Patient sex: M
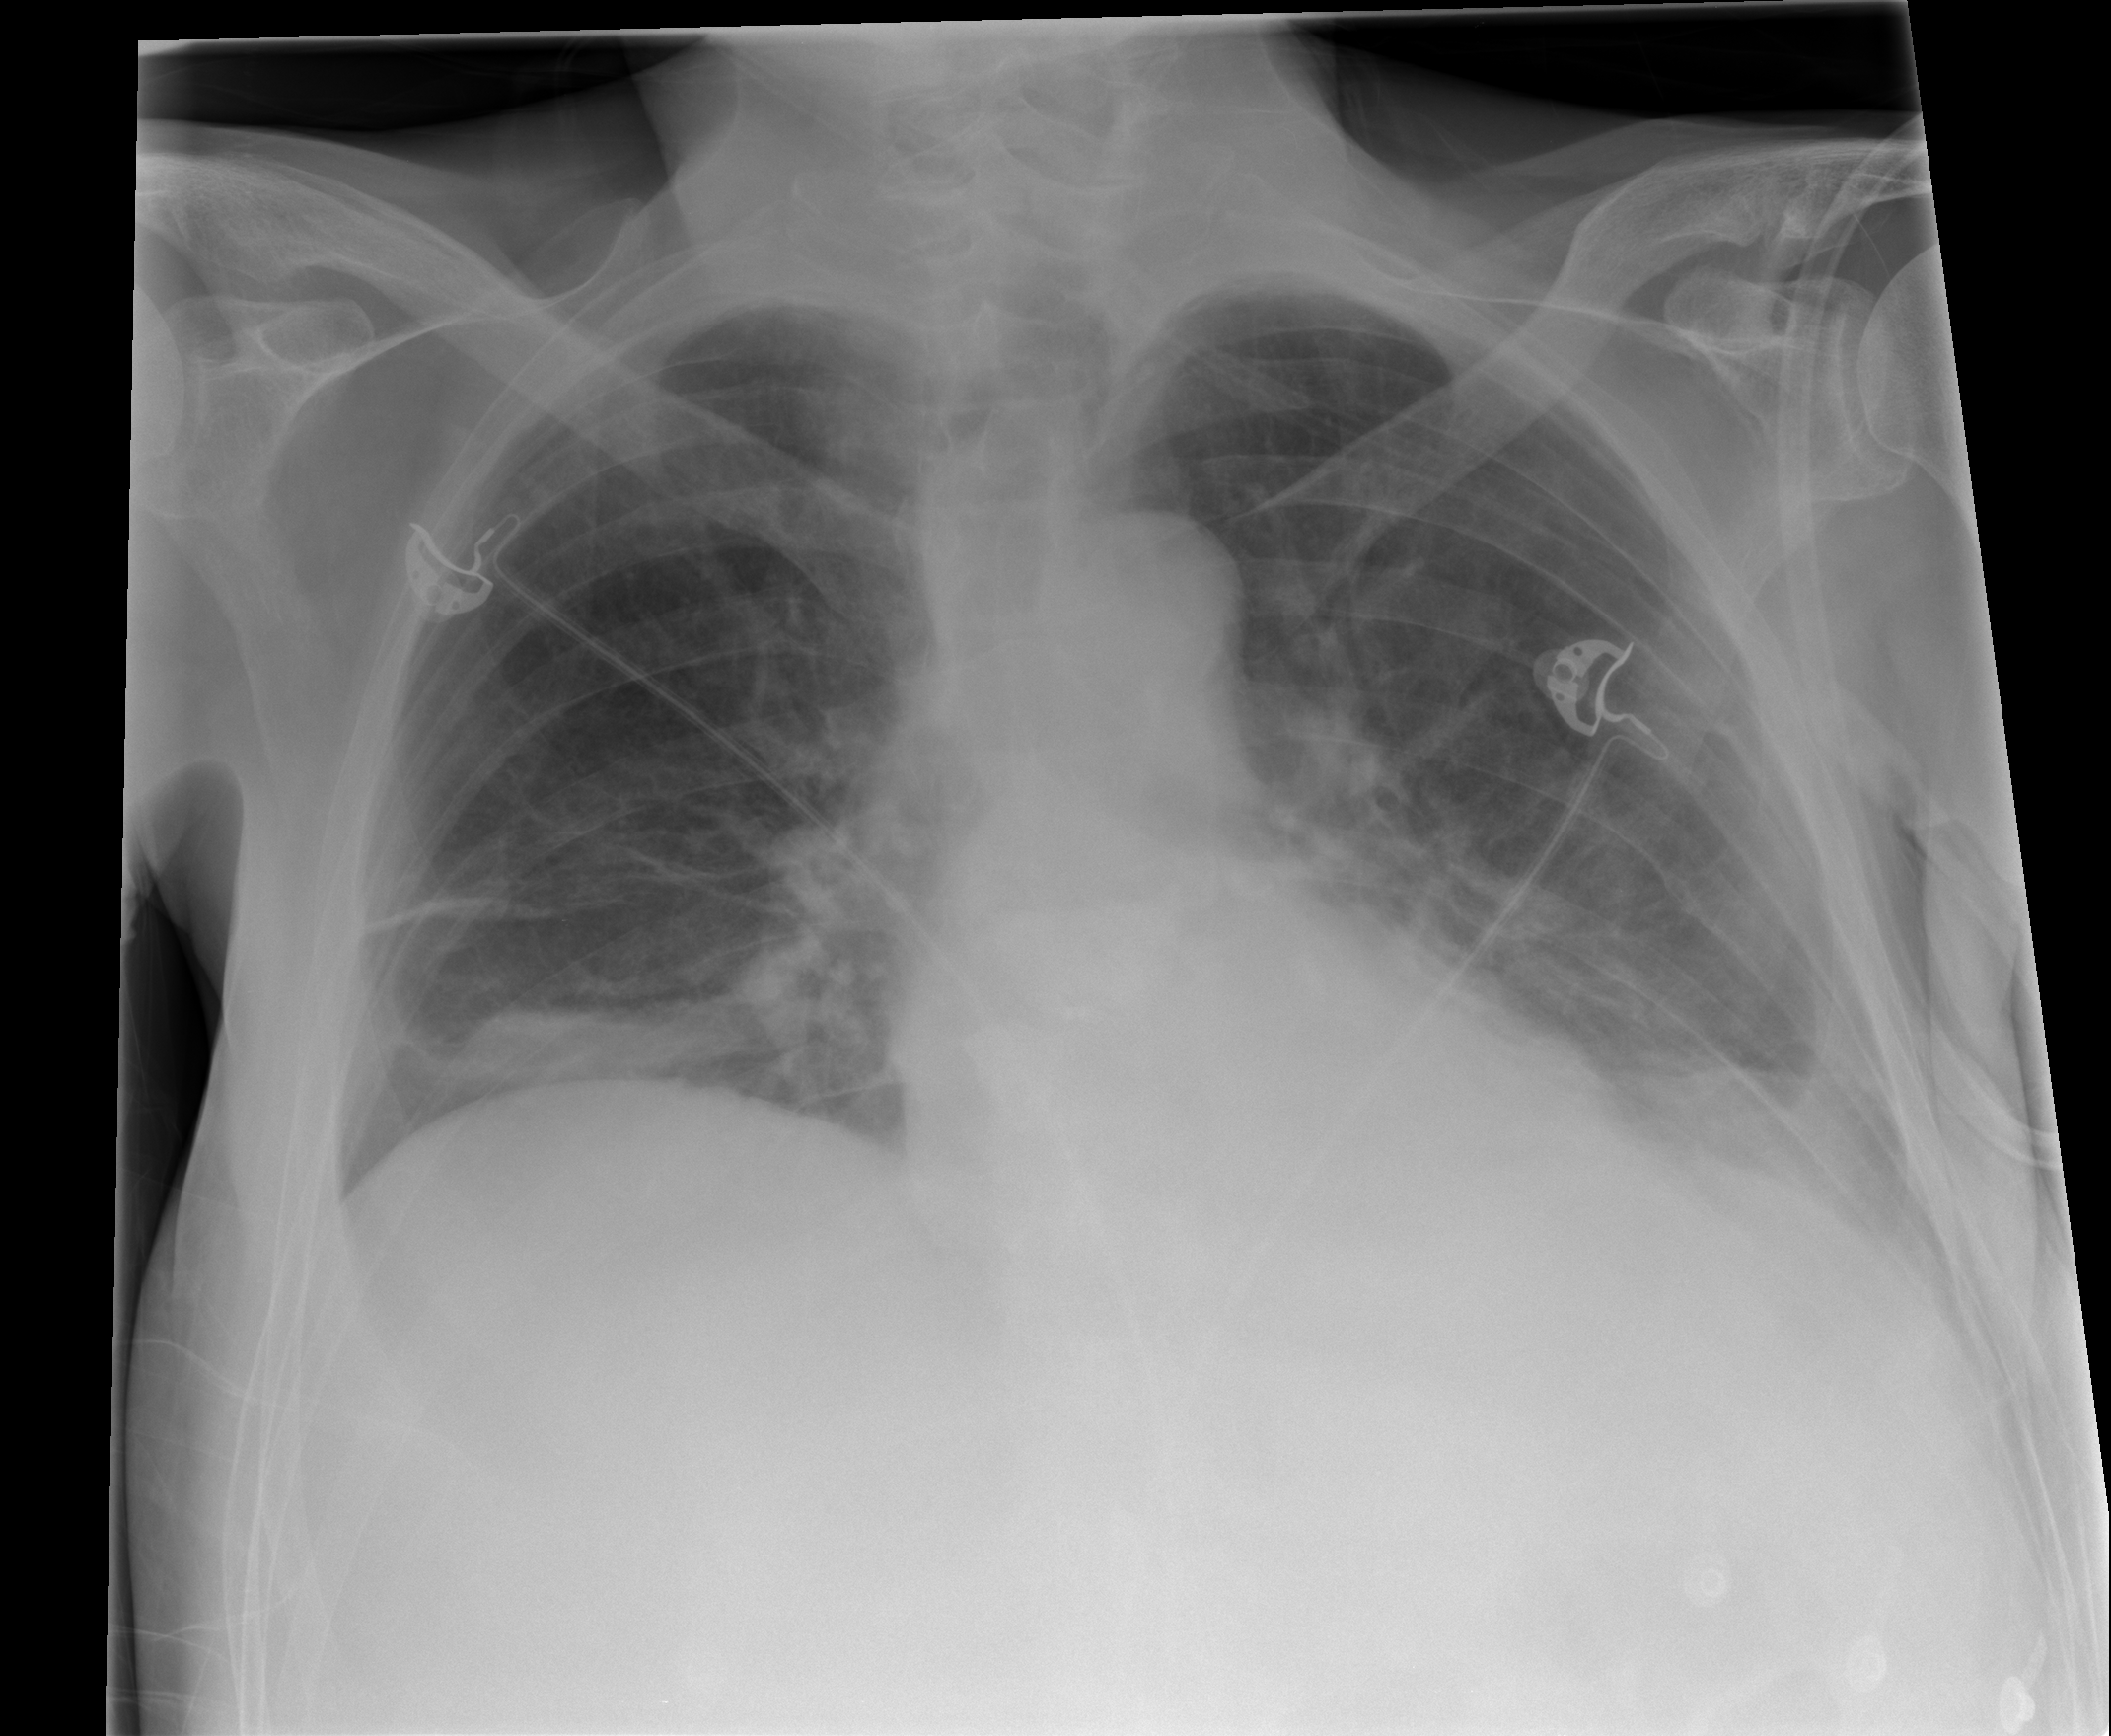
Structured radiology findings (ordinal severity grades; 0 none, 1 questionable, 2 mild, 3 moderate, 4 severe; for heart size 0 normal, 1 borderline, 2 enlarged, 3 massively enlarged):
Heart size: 0
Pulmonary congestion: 0
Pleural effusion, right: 0
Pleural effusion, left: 2
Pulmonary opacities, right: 0
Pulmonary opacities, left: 0
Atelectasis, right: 2
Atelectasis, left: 2